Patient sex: M
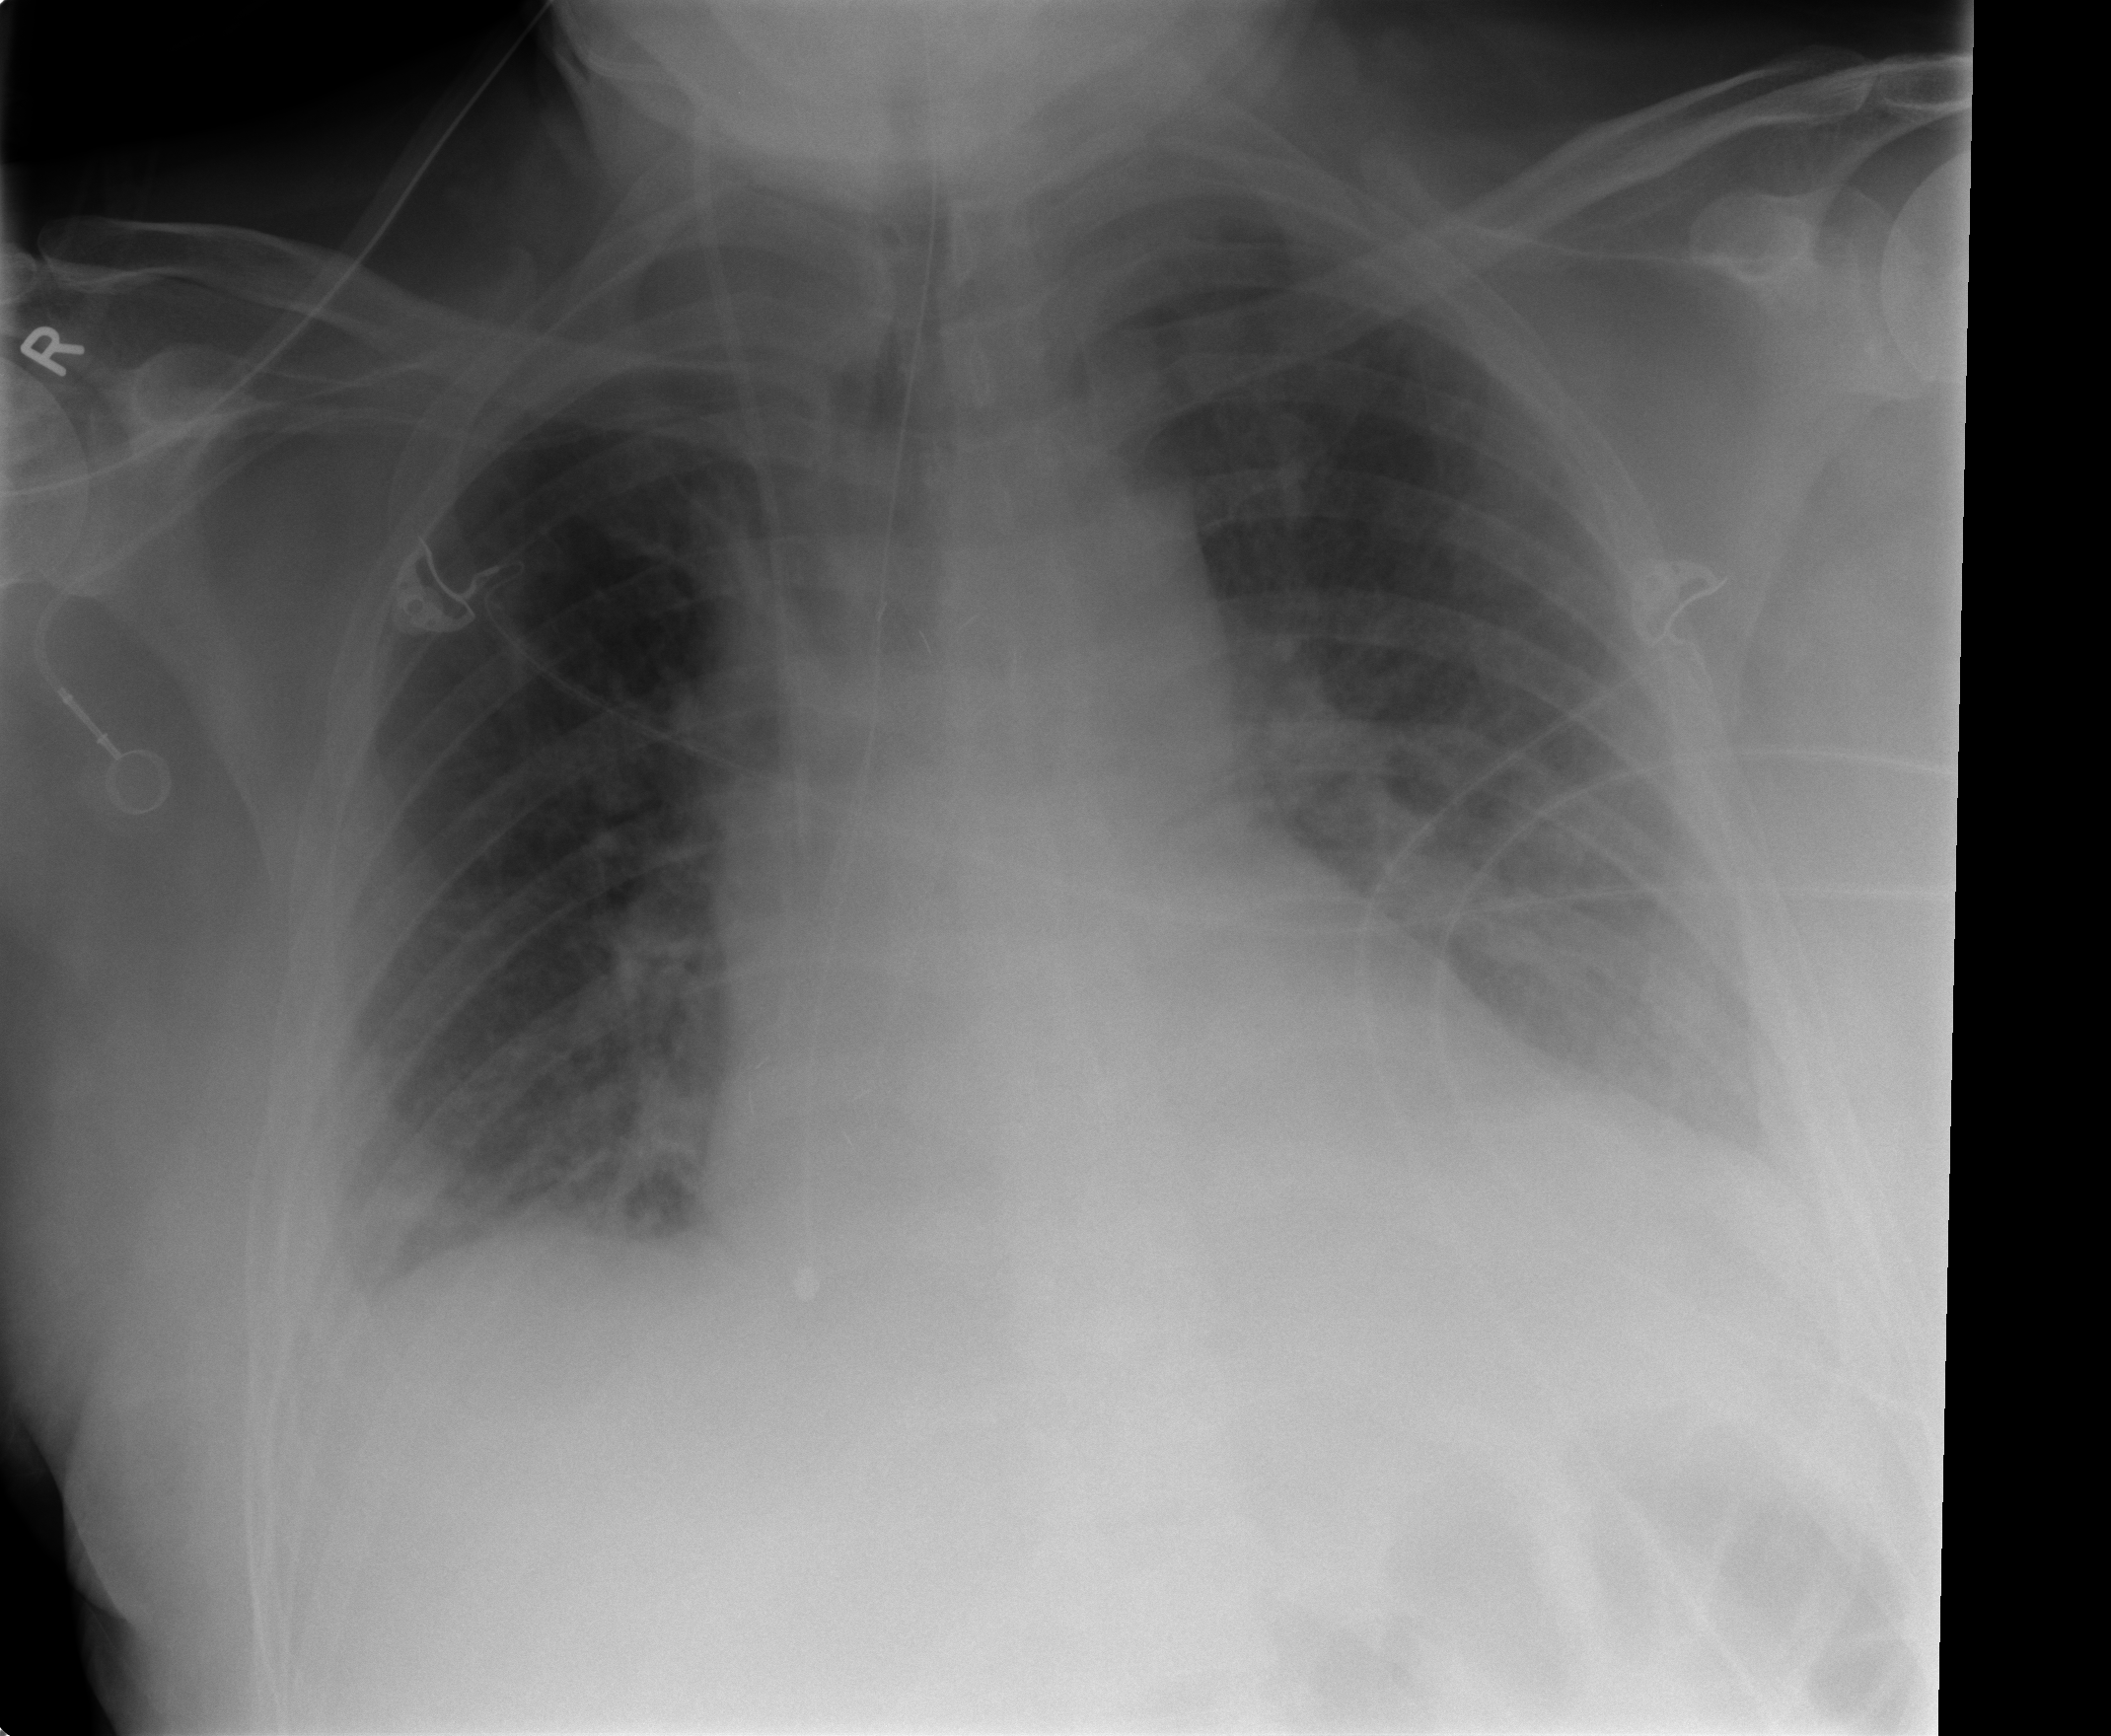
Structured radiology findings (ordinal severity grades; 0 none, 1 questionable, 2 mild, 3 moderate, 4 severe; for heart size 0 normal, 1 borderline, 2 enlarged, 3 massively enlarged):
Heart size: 2
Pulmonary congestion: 2
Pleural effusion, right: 2
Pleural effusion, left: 2
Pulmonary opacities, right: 2
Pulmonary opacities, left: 2
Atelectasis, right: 3
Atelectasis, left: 3